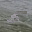
Label: 5